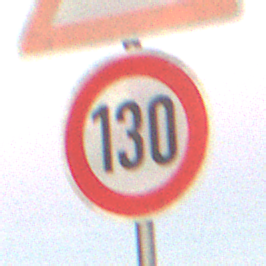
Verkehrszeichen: Geschwindigkeit130
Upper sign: WildwechselRechts
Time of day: SunriseSunset
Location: Outdoor (Nature)
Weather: Clear
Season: NotSpecified
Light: Natural